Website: macys
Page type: account-selection
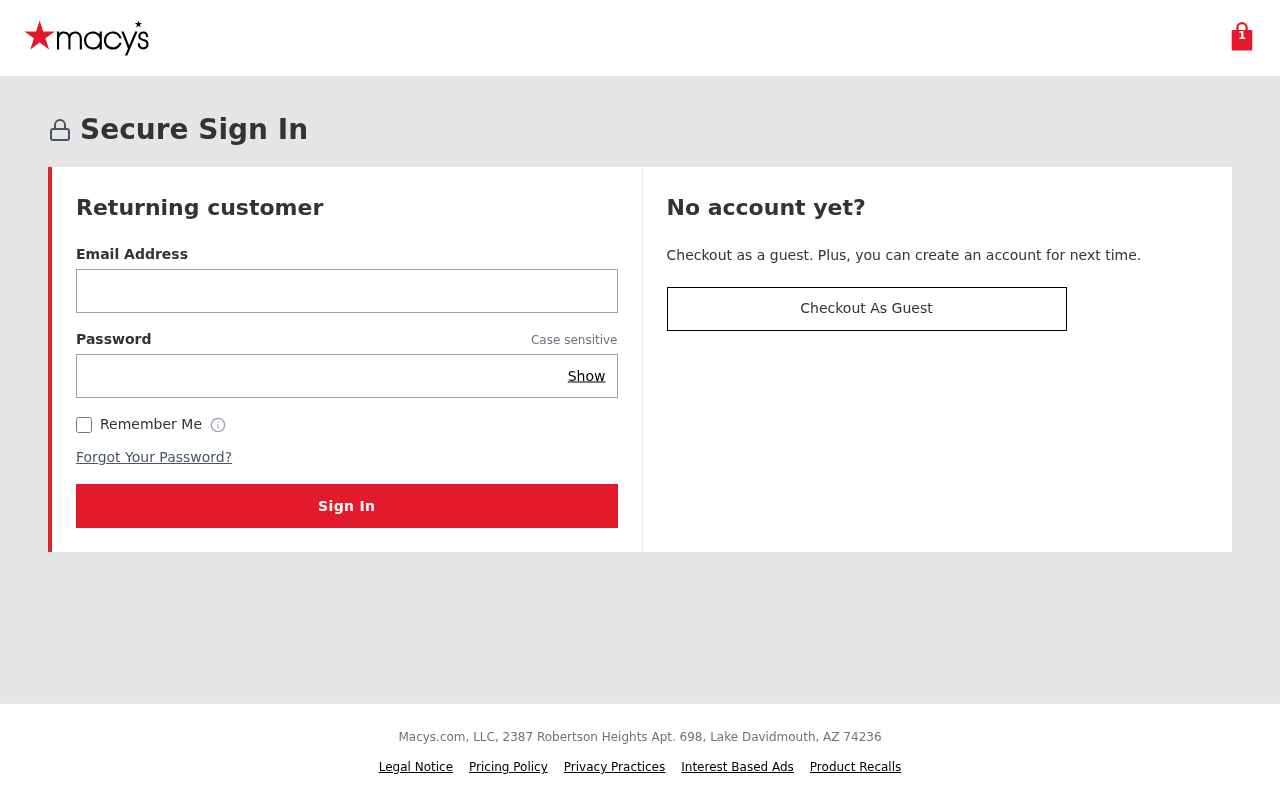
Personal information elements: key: PII_EMAIL
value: heather_haas@yahoo.com
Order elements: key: ORDER_NUM_ITEMS
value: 1